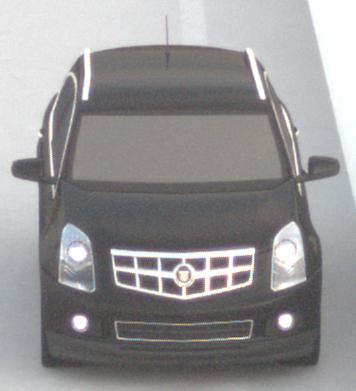
Make: Cadillac
Model: SRX 3.0 V6
Detailed model: SRX (II)
Model produced from: 2010/12
Model produced until: 2012/01
Doors: 5
Color: black
Road condition: dry road
Daytime: sunrise or sunset
Contrast: low contrast